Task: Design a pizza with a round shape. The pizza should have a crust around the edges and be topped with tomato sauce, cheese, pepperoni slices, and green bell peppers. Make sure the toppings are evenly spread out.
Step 376:
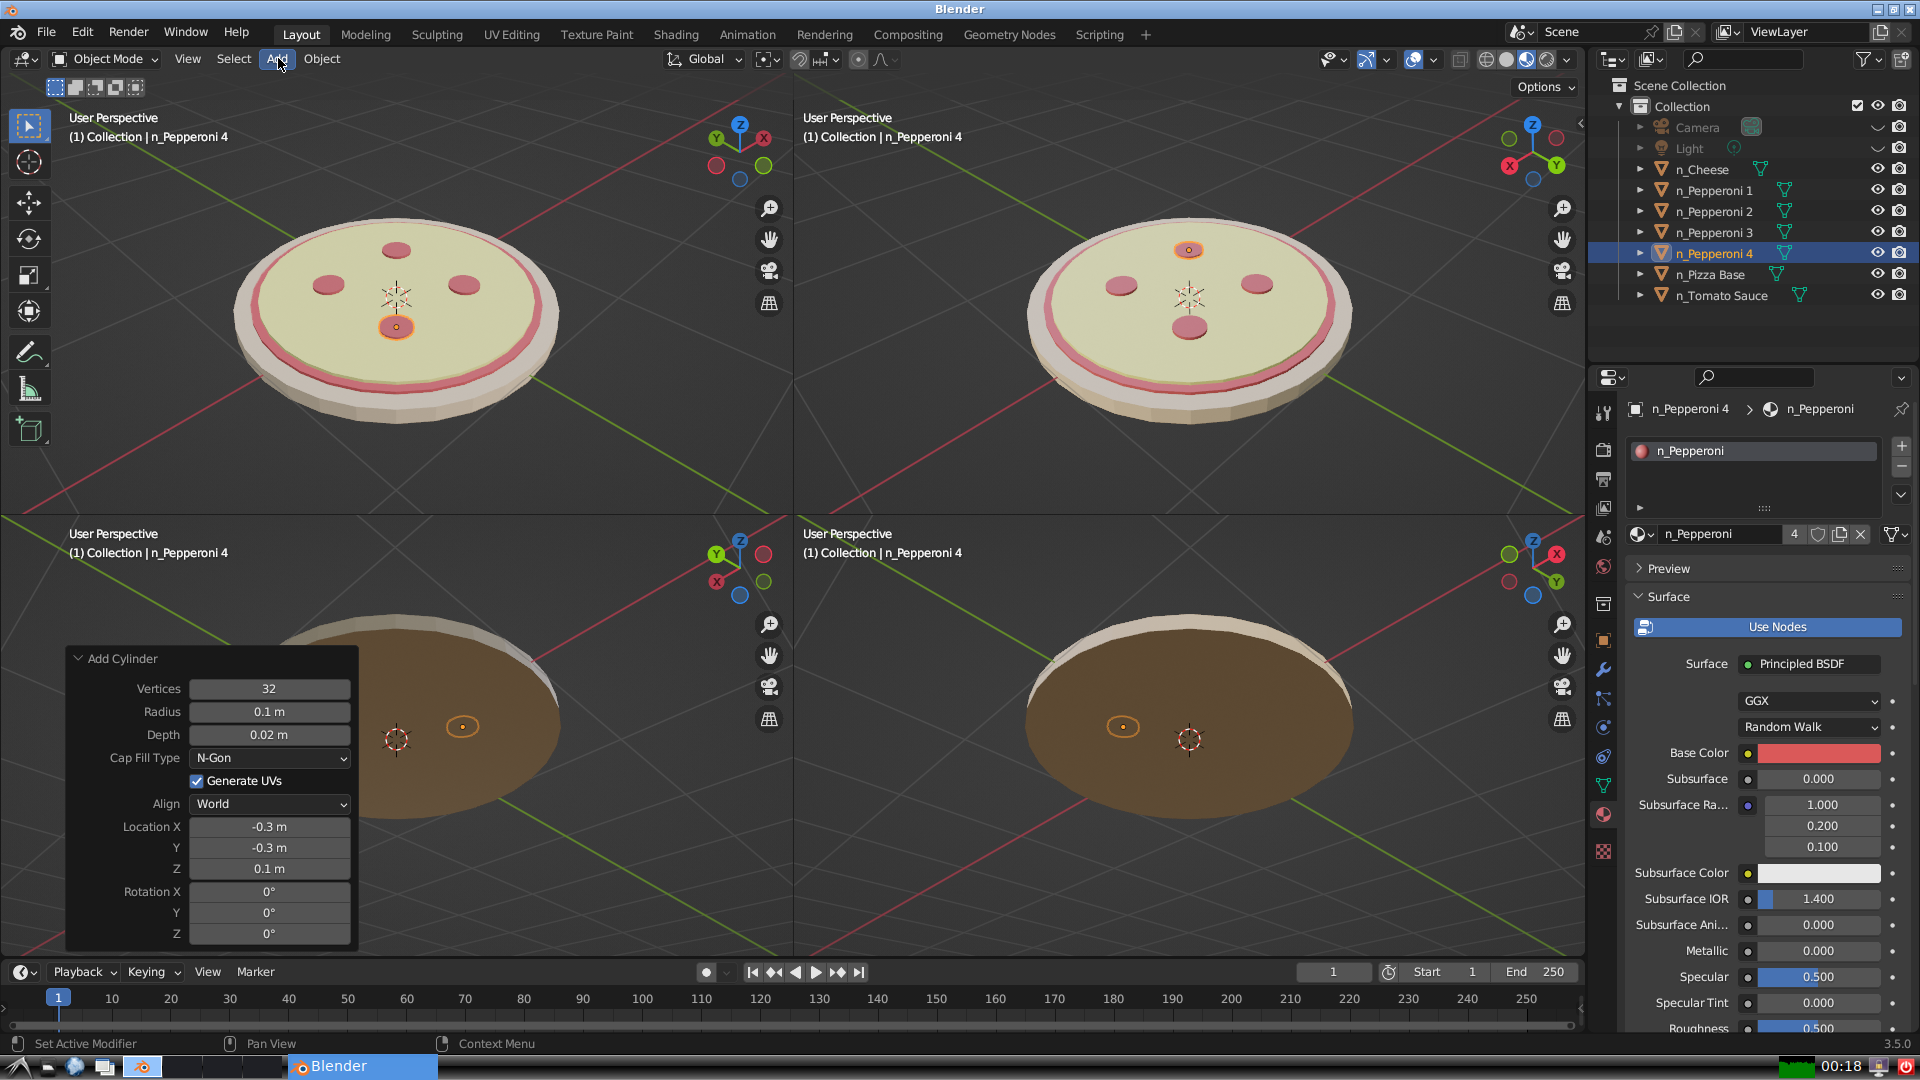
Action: click: no